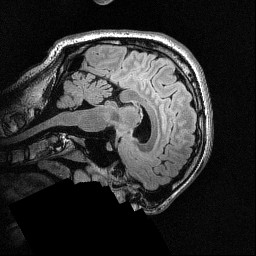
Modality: FLAIR
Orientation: sagittal
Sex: male
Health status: ill
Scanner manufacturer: siemens
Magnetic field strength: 3 T
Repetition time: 7 s
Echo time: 0.372 s